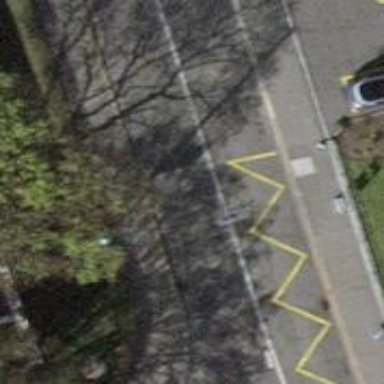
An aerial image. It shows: Bus stop for trolleybuses with designated stop position.